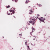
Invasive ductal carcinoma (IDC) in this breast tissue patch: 0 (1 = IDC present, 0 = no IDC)